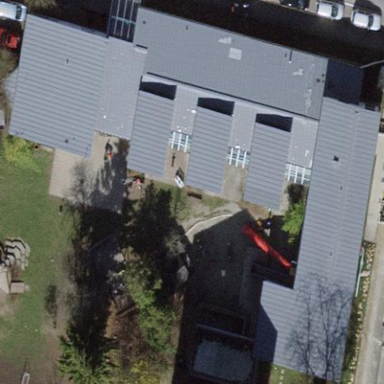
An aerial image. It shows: Kindergarten building.